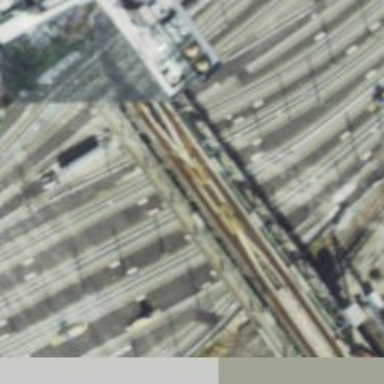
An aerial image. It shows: Railway crossing.